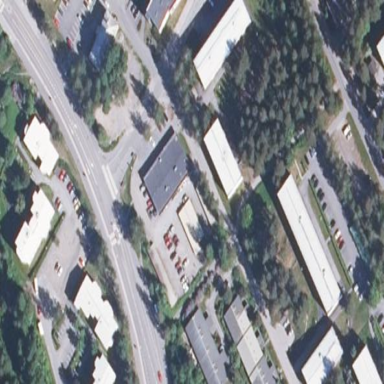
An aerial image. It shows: Retail area.